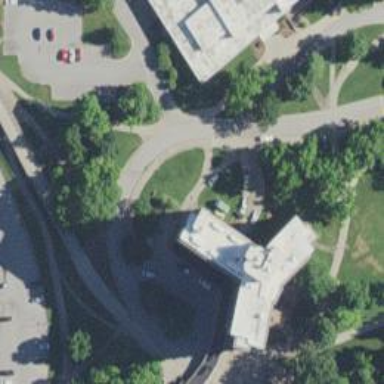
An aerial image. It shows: Dormitory building.